Interaction volume radius: 10 \u00c5
Interaction volume height: 35 \u00c5
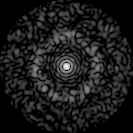
Disorder parameter: 0.8505